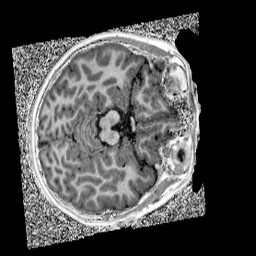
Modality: UNIT1
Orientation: axial
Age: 9
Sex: male
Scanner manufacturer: siemens
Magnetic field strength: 3 T
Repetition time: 4 s
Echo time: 0.00299 s